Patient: sex M, age 60
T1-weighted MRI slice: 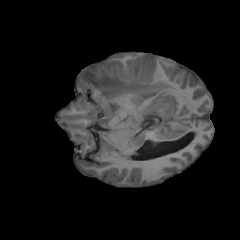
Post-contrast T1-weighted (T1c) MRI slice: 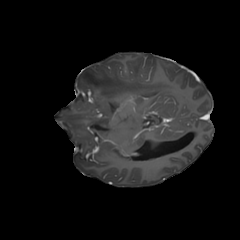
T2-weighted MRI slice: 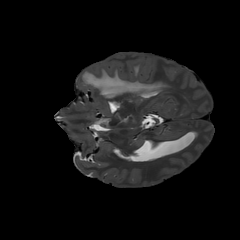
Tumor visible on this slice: yes
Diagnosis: Glioblastoma, IDH-wildtype
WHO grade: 4